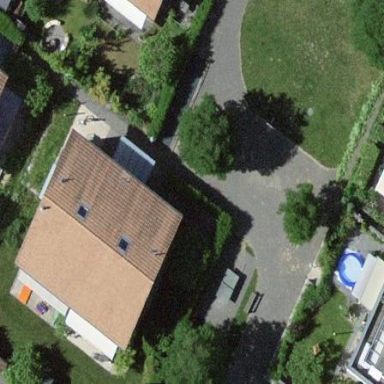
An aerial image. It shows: Terrace-style building with gabled roof.